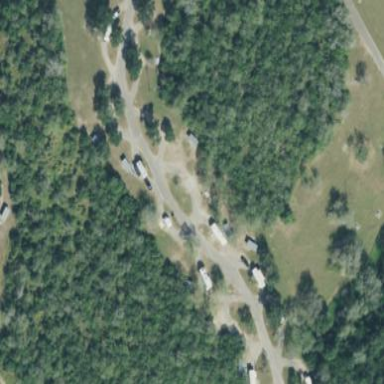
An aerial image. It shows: Campsite for tourism.